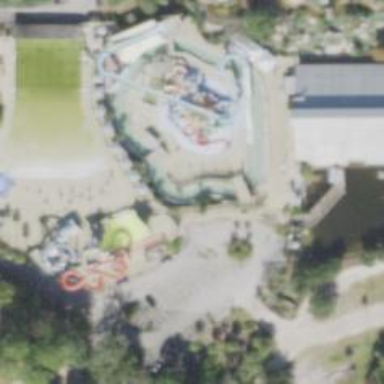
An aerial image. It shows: Bridge leading to water slide attraction.